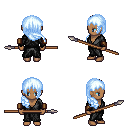
a pixel art fantasy rpg character, female body template, human, dark skin, gray robe, magenta pants, white cyan right-swept hairstyle, leather bracers, spear, four views (front, back, left, right), 2x2 character sprite sheet, small pixel art, hard edges, no anti-aliasing